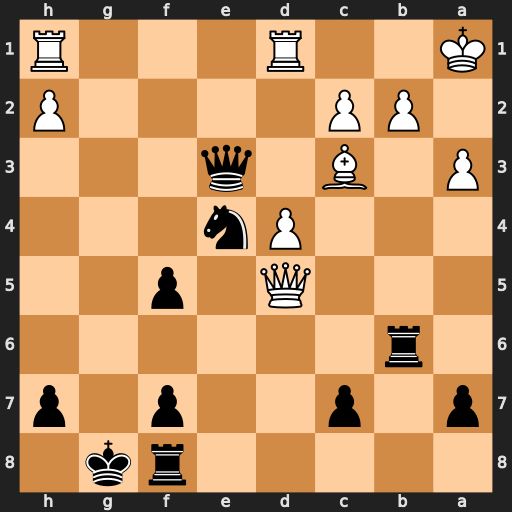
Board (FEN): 5rk1/p1p2p1p/1r6/3Q1p2/3Pn3/P1B1q3/1PP4P/K2R3R
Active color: b
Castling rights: -
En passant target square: -
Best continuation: Nxc3 Rdg1+ Rg6 Rxg6+ hxg6